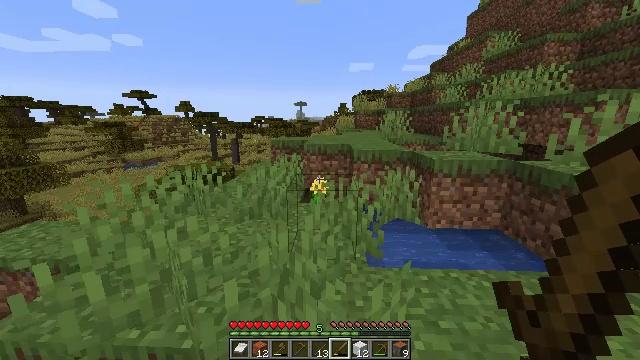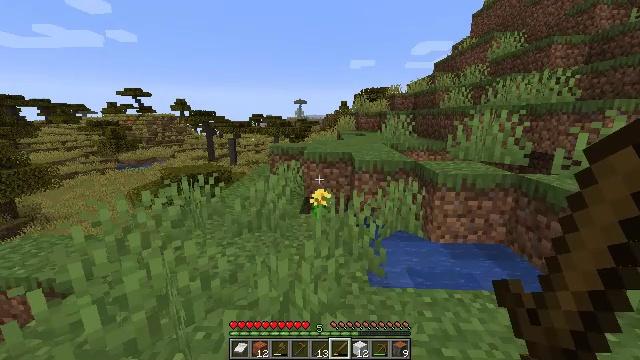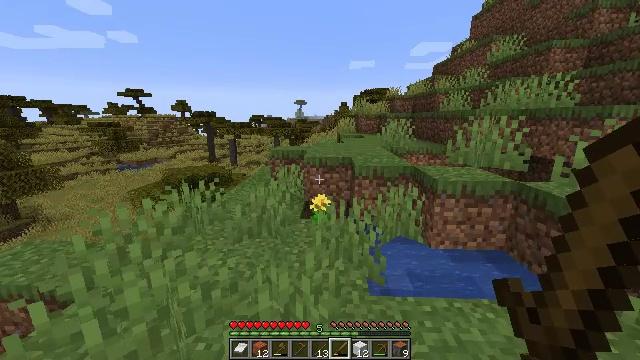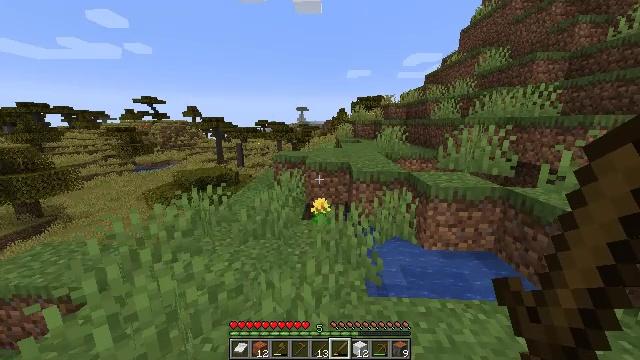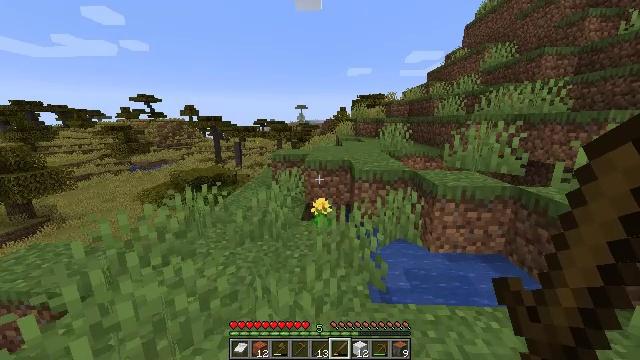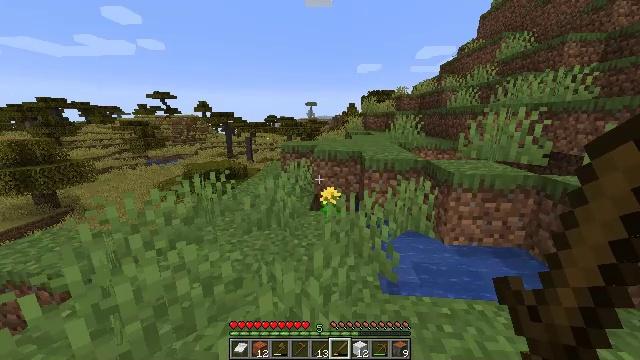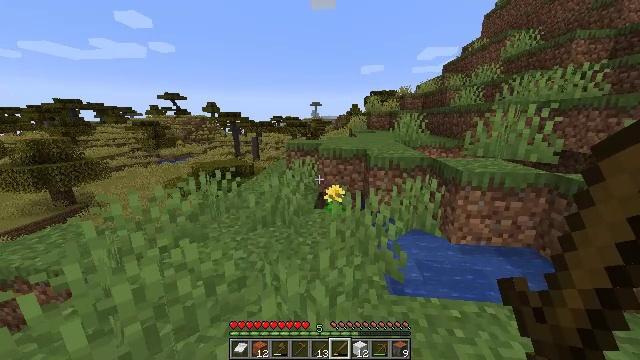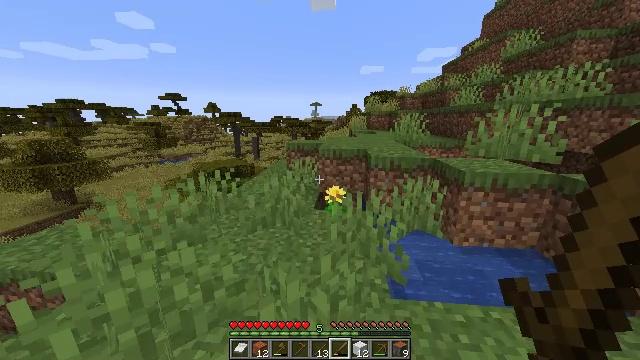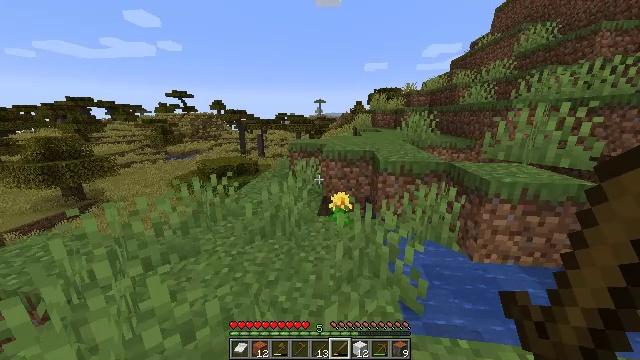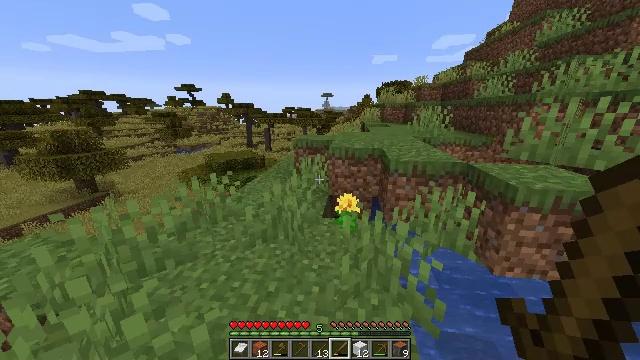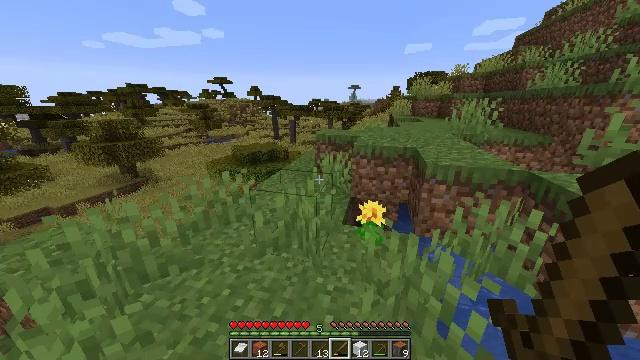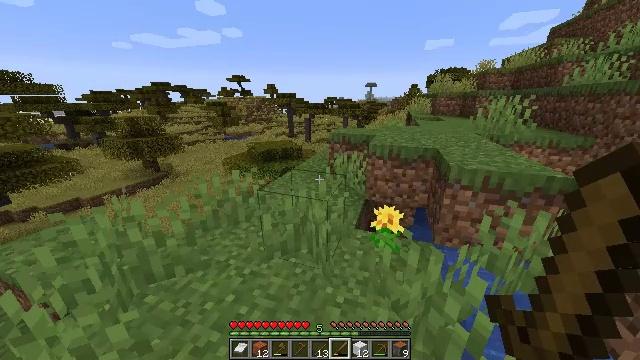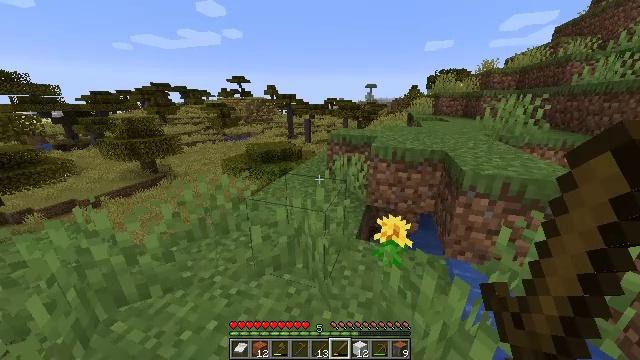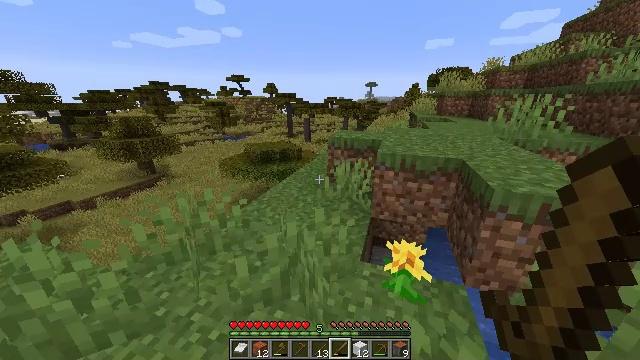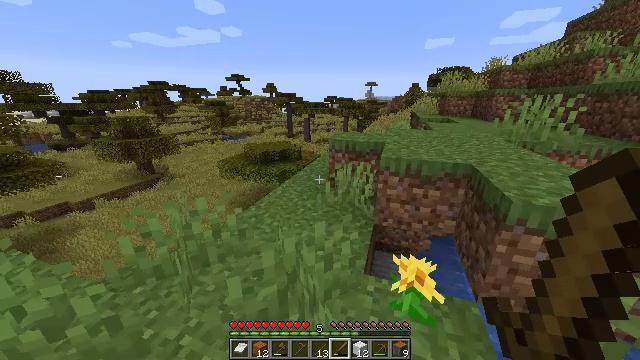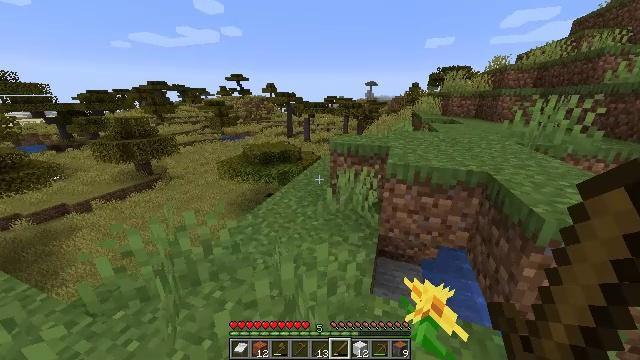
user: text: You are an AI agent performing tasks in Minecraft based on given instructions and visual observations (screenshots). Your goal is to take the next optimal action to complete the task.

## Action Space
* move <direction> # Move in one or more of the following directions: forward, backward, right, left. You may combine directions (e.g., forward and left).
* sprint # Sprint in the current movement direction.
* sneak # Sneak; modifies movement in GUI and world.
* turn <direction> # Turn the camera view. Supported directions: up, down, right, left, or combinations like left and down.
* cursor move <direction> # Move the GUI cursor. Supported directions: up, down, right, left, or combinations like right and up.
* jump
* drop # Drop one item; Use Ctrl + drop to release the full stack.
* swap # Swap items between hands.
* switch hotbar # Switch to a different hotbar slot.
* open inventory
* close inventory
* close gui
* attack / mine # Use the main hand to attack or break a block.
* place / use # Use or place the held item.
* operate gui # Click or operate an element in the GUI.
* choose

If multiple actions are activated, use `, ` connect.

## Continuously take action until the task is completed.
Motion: motion action
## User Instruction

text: Collect acacia logs by breaking the tree.
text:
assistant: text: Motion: move forward, sprint
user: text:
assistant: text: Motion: move forward, sprint
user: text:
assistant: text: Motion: move forward, sprint
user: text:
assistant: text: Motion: move forward, sprint
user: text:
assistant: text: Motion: move forward, sprint, turn left and down
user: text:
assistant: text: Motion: move forward, sprint, turn left
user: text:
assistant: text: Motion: move forward, sprint
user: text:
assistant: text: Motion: move forward, sprint, turn left
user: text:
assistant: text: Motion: move forward, sprint, turn left and down
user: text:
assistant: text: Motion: move forward, sprint, turn left and down
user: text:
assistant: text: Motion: move forward, sprint, turn left
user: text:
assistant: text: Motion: move forward, sprint
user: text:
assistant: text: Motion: move forward, sprint
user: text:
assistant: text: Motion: move forward, sprint
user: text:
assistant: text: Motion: move forward, sprint
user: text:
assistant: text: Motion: move forward, sprint
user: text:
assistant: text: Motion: move forward, sprint
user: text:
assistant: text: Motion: move forward, sprint
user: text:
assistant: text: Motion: move forward, sprint
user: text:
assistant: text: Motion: move forward, sprint
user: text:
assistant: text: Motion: move forward, sprint
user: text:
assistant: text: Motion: move forward, sprint
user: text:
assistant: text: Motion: move forward, sprint
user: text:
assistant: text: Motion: move forward, sprint
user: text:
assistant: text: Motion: move forward, sprint
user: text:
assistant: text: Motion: move forward, sprint
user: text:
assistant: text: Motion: move forward, sprint
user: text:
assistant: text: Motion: move forward, sprint
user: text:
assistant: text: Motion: move forward, sprint, turn right
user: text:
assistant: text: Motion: move forward, sprint, turn right